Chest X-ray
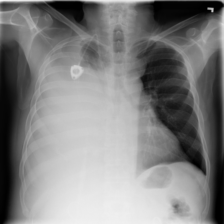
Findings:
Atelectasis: negative
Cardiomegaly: negative
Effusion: positive
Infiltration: negative
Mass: positive
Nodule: negative
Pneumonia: negative
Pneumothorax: negative
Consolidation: negative
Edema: negative
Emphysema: negative
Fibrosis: negative
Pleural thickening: negative
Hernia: negative